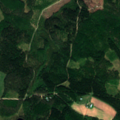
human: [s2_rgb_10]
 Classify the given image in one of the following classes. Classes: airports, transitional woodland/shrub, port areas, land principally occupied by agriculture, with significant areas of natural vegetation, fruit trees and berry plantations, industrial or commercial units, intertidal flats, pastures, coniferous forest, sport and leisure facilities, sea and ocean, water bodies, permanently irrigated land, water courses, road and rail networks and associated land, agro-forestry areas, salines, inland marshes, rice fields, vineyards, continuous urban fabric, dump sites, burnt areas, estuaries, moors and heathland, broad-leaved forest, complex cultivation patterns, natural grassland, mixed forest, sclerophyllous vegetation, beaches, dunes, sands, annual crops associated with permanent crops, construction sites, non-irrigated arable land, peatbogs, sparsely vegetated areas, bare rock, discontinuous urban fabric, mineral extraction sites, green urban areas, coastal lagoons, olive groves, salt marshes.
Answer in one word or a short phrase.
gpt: non-irrigated arable land, coniferous forest, mixed forest, transitional woodland/shrub